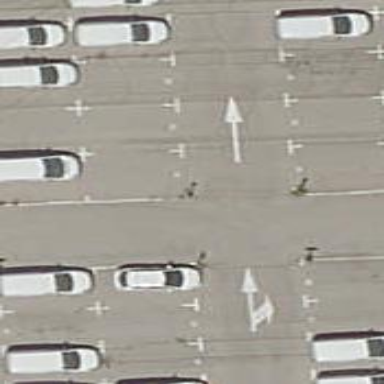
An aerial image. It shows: Parking aisle designated as service road.